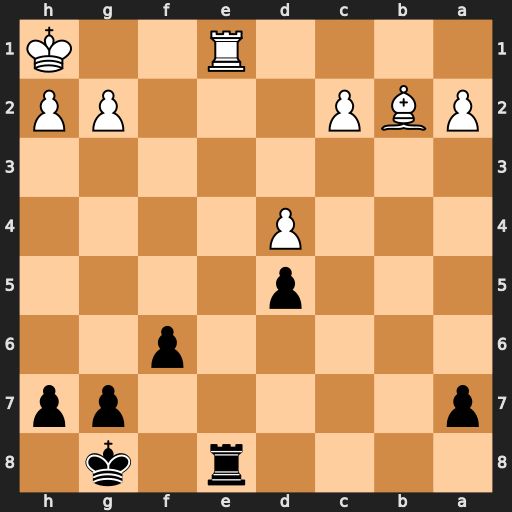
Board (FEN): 4r1k1/p5pp/5p2/3p4/3P4/8/PBP3PP/4R2K
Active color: b
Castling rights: -
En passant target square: -
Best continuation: Rxe1#